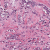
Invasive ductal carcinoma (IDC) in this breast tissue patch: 1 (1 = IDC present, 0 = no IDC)